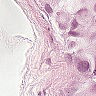
Metastatic tissue present: yes